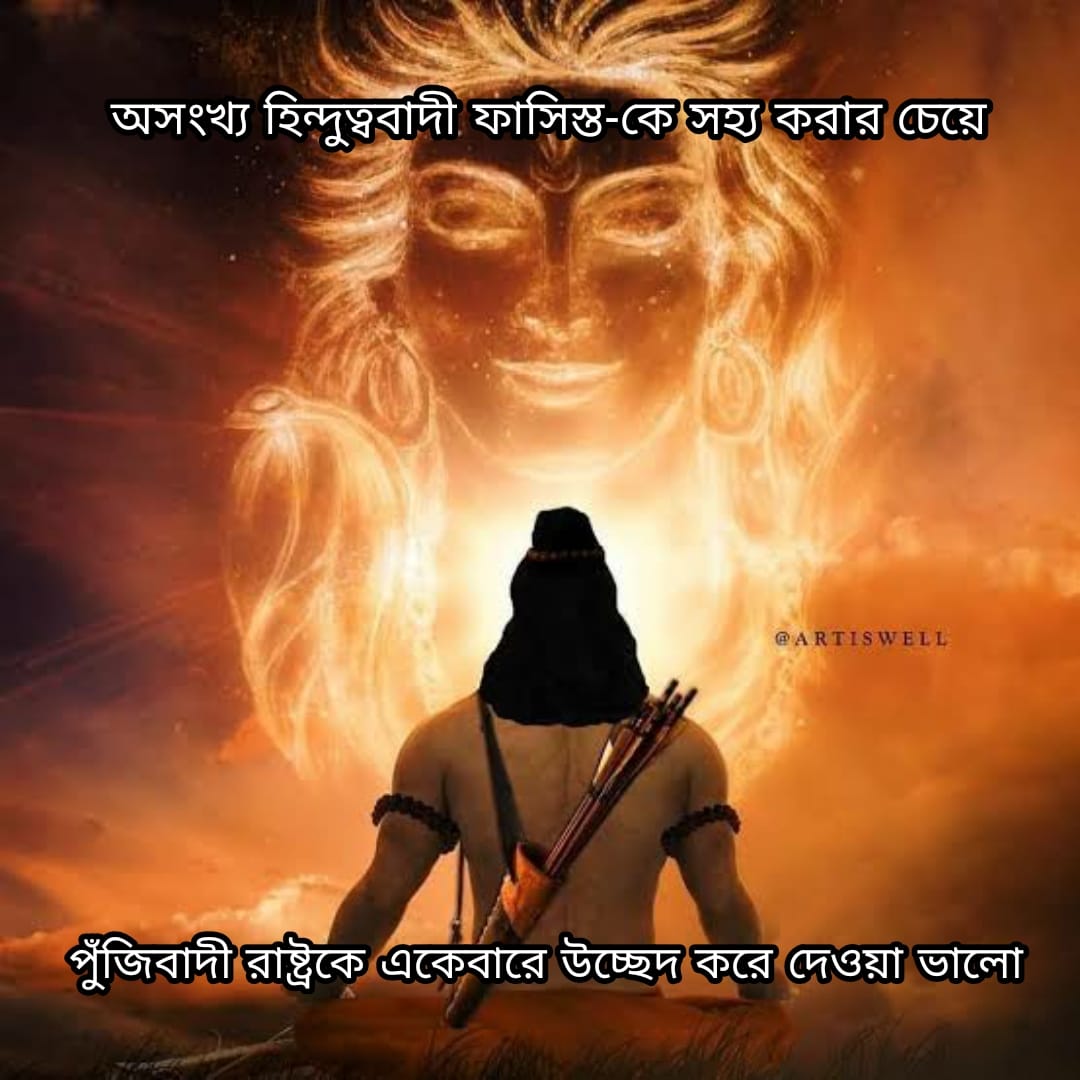
Text: অসংখ্য হিন্দুত্ববাদী ফাসিস্ত-কে সহ্য করার চেয়ে পুঁজিবাদী রাষ্ট্রকে একেবারে উচ্ছেদ করে দেওয়া ভালো
Label: Hate
Hate category: Political
Targeted group: Organization